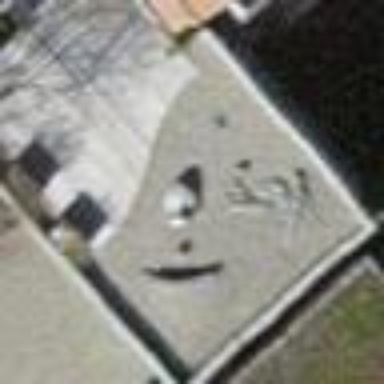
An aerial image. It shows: Garage with flat silver roof.